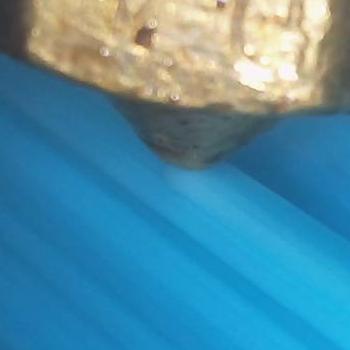
Flow rate: 168%